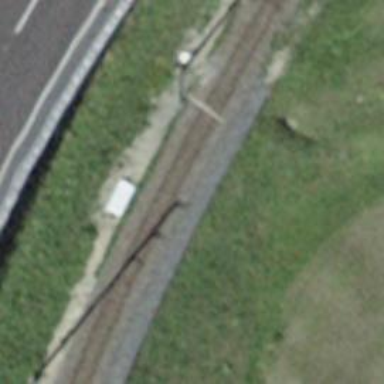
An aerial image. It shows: Narrow-gauge railway track electrified by contact line.